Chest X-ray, PA view. Patient: 44 years old, sex M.
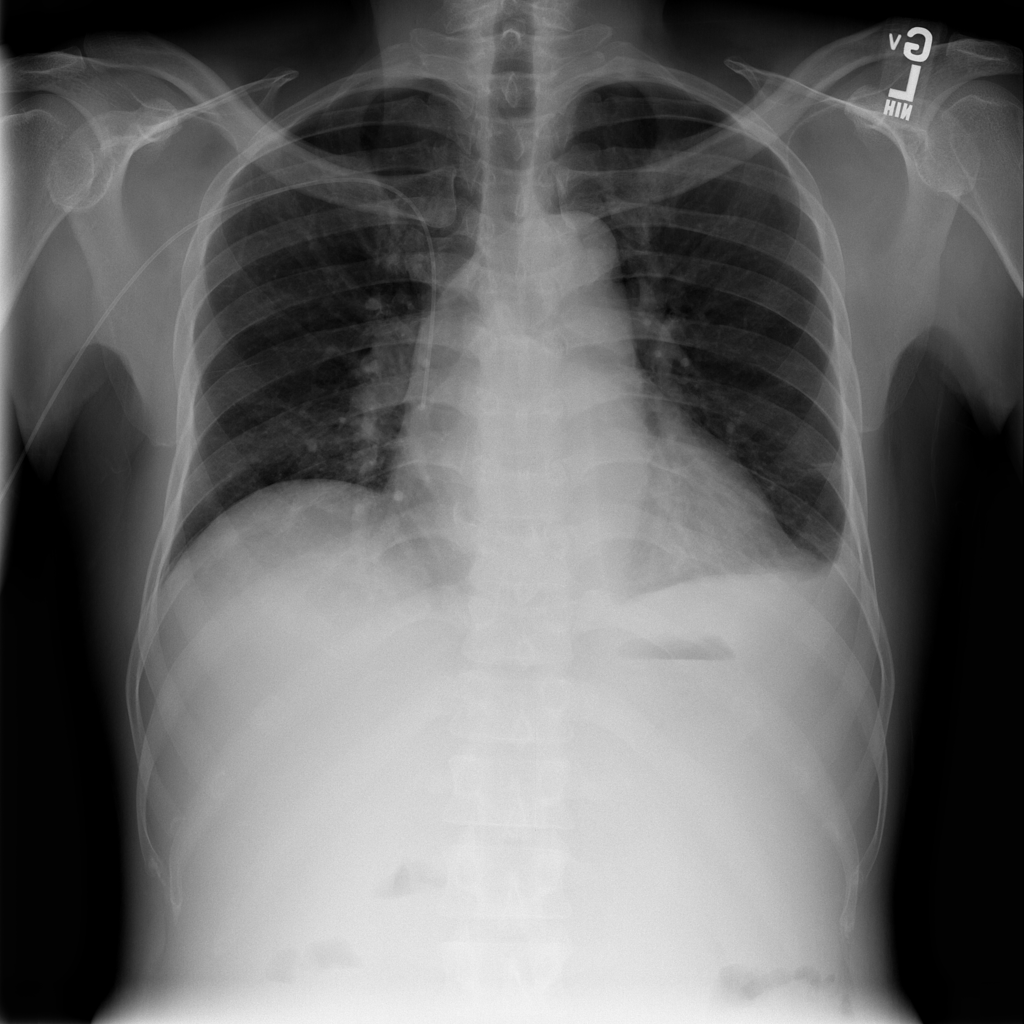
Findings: No Finding